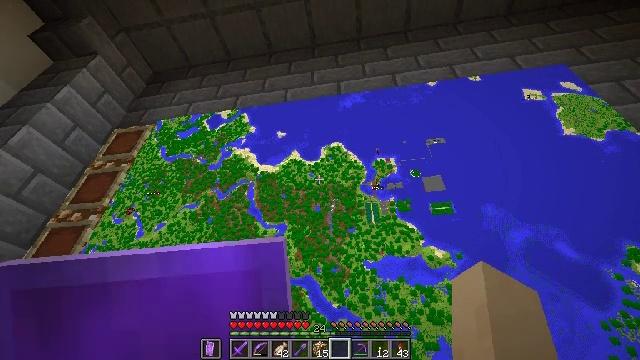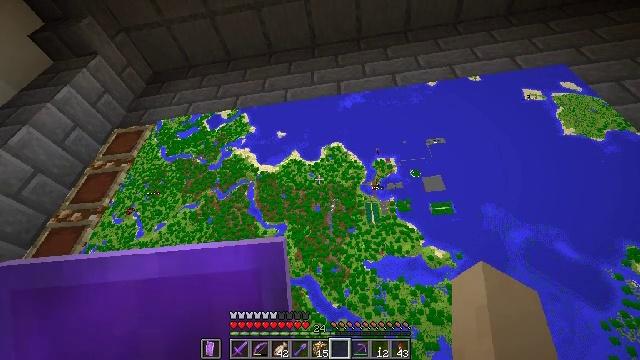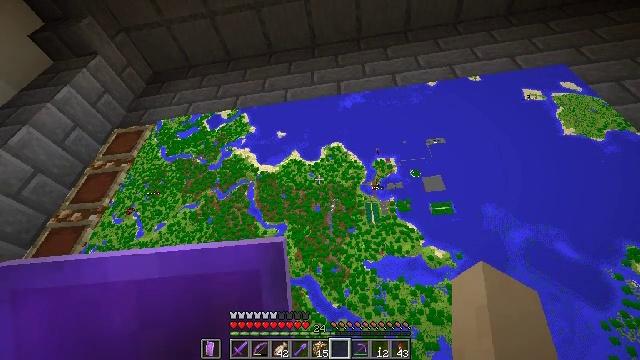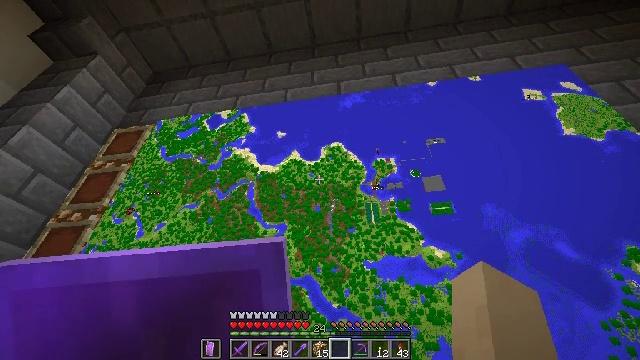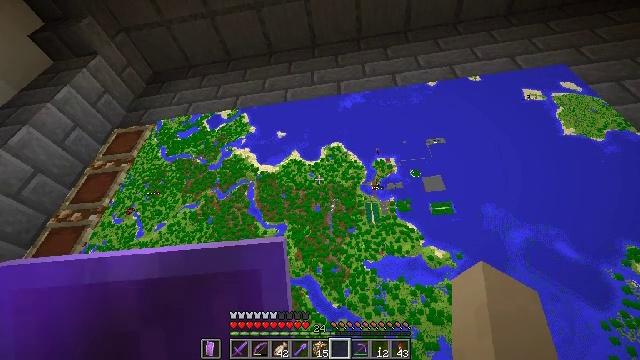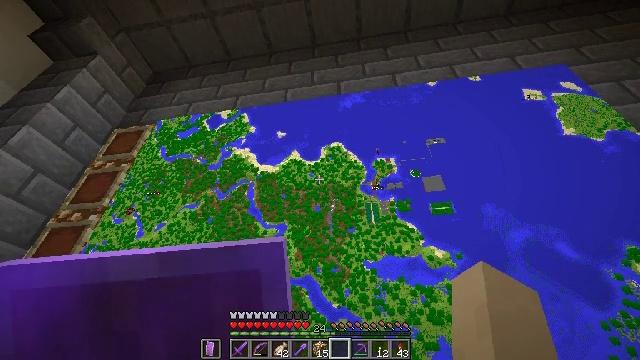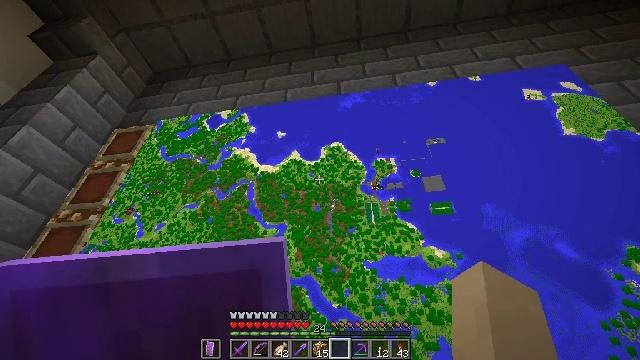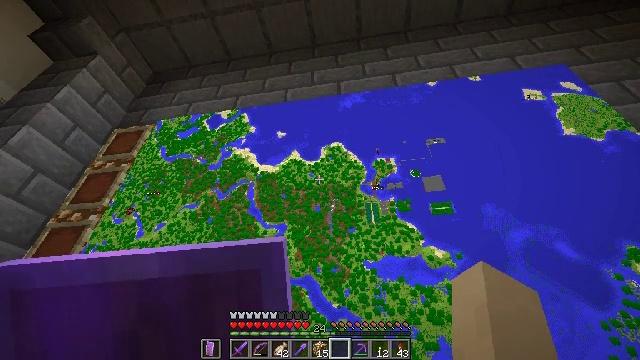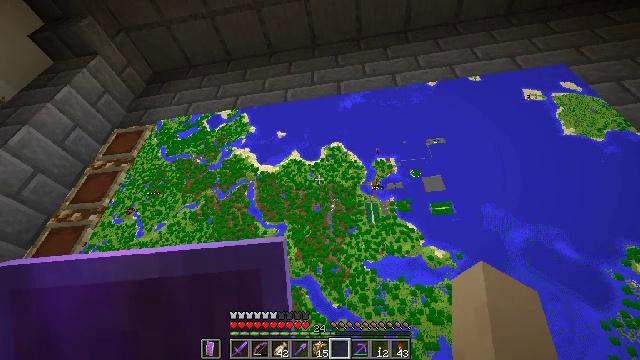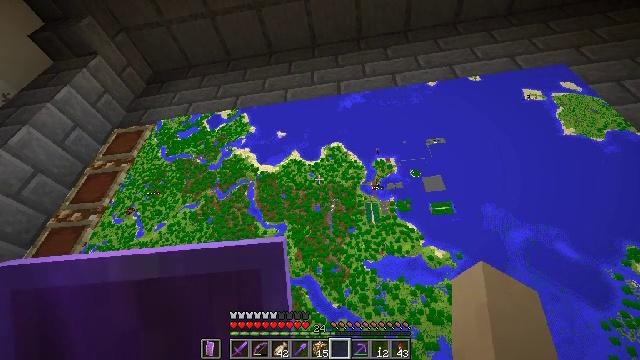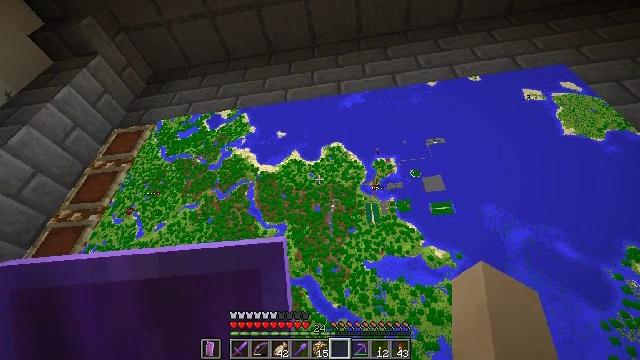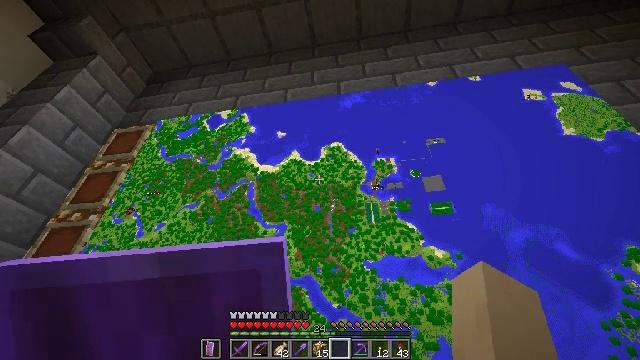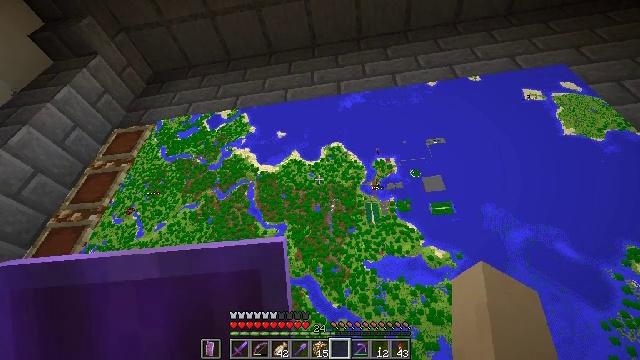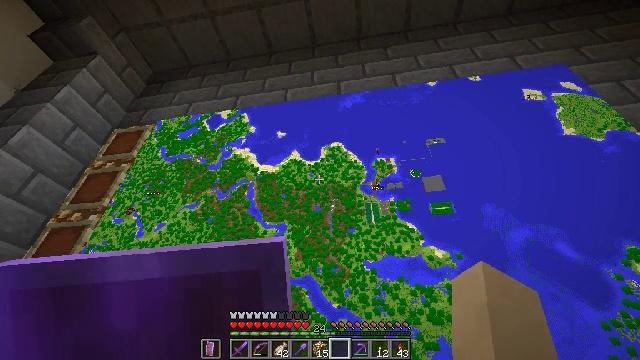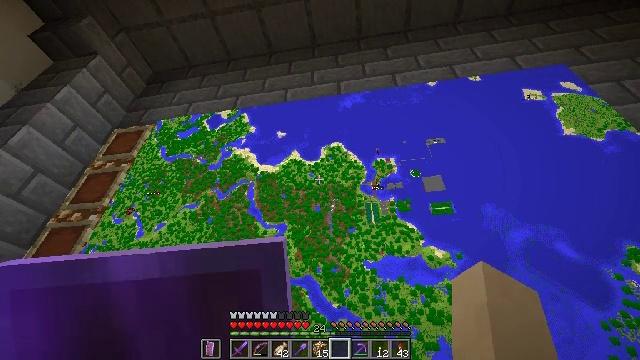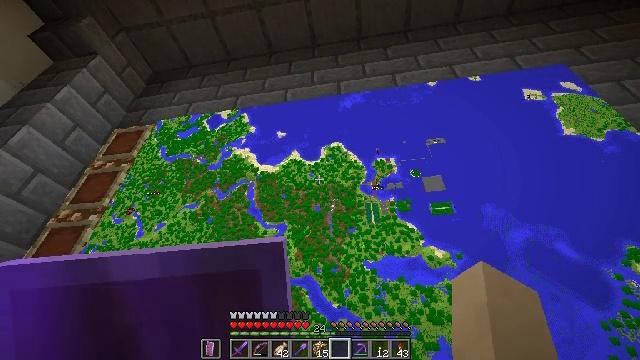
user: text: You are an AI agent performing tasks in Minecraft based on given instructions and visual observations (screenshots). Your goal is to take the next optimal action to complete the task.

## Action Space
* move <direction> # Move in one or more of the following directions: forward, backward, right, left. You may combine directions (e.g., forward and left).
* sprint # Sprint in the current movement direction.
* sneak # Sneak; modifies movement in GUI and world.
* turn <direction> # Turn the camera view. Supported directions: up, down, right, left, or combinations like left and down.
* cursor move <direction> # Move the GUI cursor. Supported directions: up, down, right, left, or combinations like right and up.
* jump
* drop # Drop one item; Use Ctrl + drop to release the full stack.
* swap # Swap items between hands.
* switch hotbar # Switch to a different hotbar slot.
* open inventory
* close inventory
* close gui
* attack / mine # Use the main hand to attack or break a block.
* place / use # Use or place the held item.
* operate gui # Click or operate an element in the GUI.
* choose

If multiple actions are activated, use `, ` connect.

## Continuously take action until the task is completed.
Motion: motion action
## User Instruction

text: Convert stone into smooth stone using the furnace.
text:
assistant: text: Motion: no_op
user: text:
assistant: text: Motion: no_op
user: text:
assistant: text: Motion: no_op
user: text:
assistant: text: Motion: no_op
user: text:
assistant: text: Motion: no_op
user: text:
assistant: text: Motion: no_op
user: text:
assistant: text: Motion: no_op
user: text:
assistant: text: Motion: no_op
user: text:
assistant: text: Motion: no_op
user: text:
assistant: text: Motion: no_op
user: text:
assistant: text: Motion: no_op
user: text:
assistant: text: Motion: no_op
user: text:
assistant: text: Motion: no_op
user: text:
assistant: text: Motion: no_op
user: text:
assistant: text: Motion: no_op
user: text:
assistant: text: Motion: no_op
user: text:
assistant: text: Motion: no_op
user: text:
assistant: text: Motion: no_op
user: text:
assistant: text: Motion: no_op
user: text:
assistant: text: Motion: no_op
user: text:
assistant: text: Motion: no_op
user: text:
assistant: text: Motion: no_op
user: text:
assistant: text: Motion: no_op
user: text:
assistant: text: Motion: no_op
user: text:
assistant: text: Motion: no_op
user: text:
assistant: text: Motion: no_op
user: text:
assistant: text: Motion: no_op
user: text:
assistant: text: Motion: no_op
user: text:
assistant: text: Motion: no_op
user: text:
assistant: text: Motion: no_op